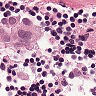
Metastatic tissue present: yes